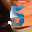
Label: 5